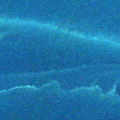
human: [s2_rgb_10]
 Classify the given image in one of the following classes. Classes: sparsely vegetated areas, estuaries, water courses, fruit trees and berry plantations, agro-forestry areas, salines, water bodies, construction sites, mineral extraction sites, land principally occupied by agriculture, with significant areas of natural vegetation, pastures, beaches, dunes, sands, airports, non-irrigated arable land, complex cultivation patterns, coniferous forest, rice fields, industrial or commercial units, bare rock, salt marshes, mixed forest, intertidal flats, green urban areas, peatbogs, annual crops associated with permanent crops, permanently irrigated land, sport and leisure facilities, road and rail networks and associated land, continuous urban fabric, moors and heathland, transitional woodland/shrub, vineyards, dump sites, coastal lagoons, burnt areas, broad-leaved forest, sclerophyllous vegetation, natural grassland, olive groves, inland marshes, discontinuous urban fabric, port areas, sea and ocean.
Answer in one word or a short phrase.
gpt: sea and ocean